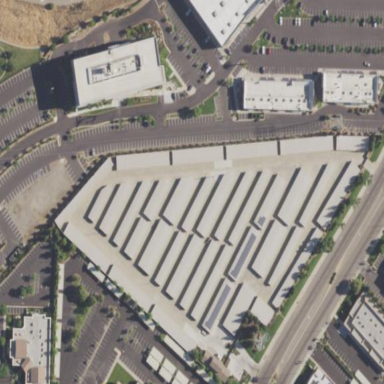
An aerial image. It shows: Commercial area with car shop.